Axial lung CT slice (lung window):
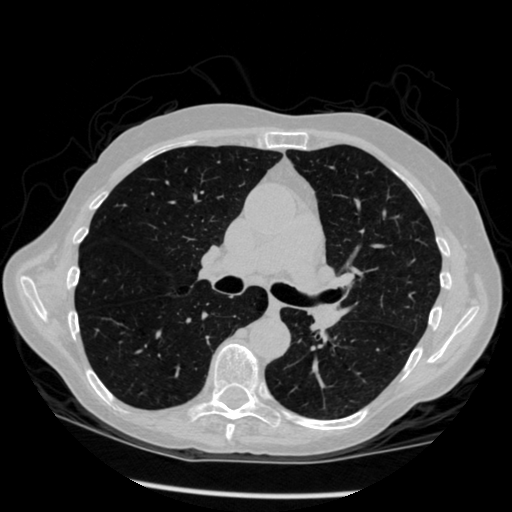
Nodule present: no